Field crop: maize
Growth stage: 2
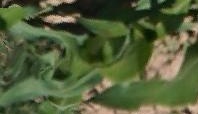
Species: maize